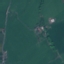
Land use / land cover: Pasture